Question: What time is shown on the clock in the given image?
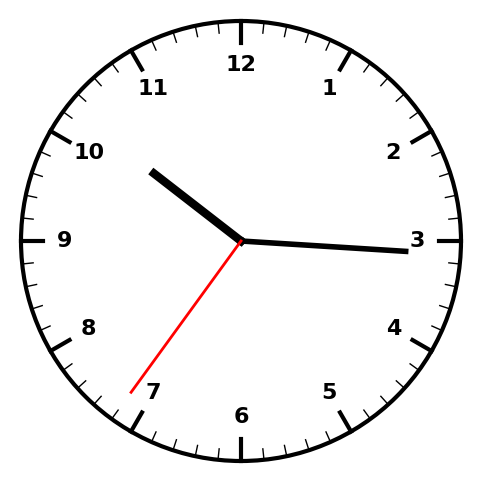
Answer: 10:15:36